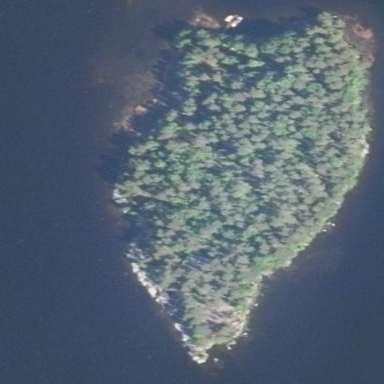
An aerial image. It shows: Island covered with forest.